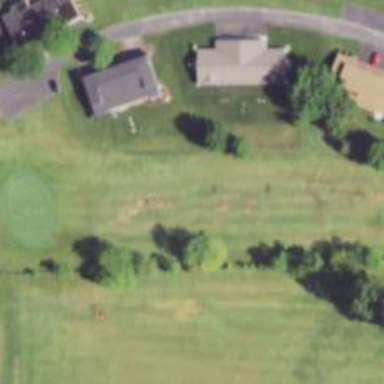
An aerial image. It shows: Golf hole.